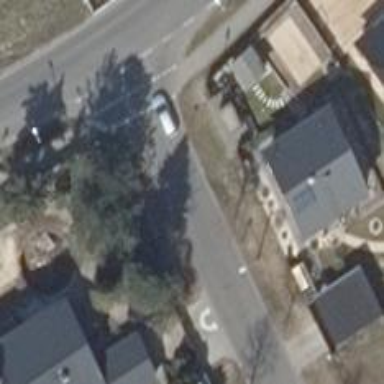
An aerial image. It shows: Road with "give way" sign.